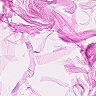
Metastatic tissue present: no